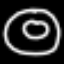
Label: donut